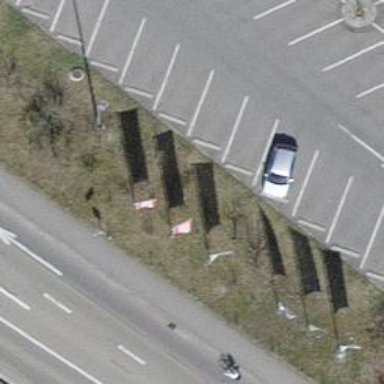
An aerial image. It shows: Advertising flagpole.